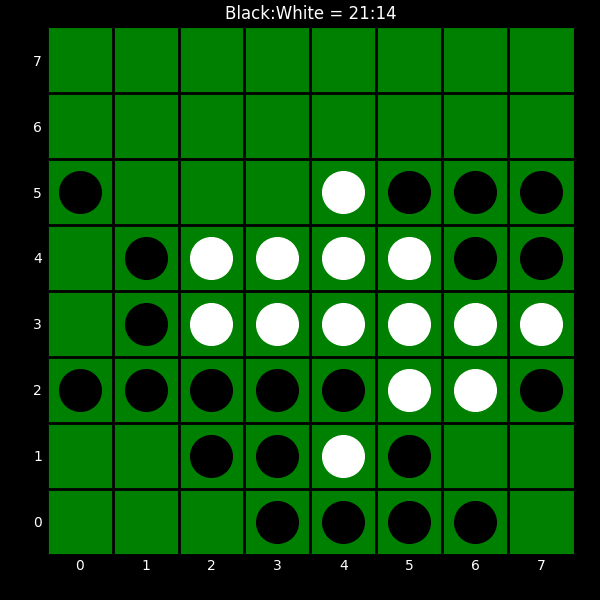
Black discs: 21
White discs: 14